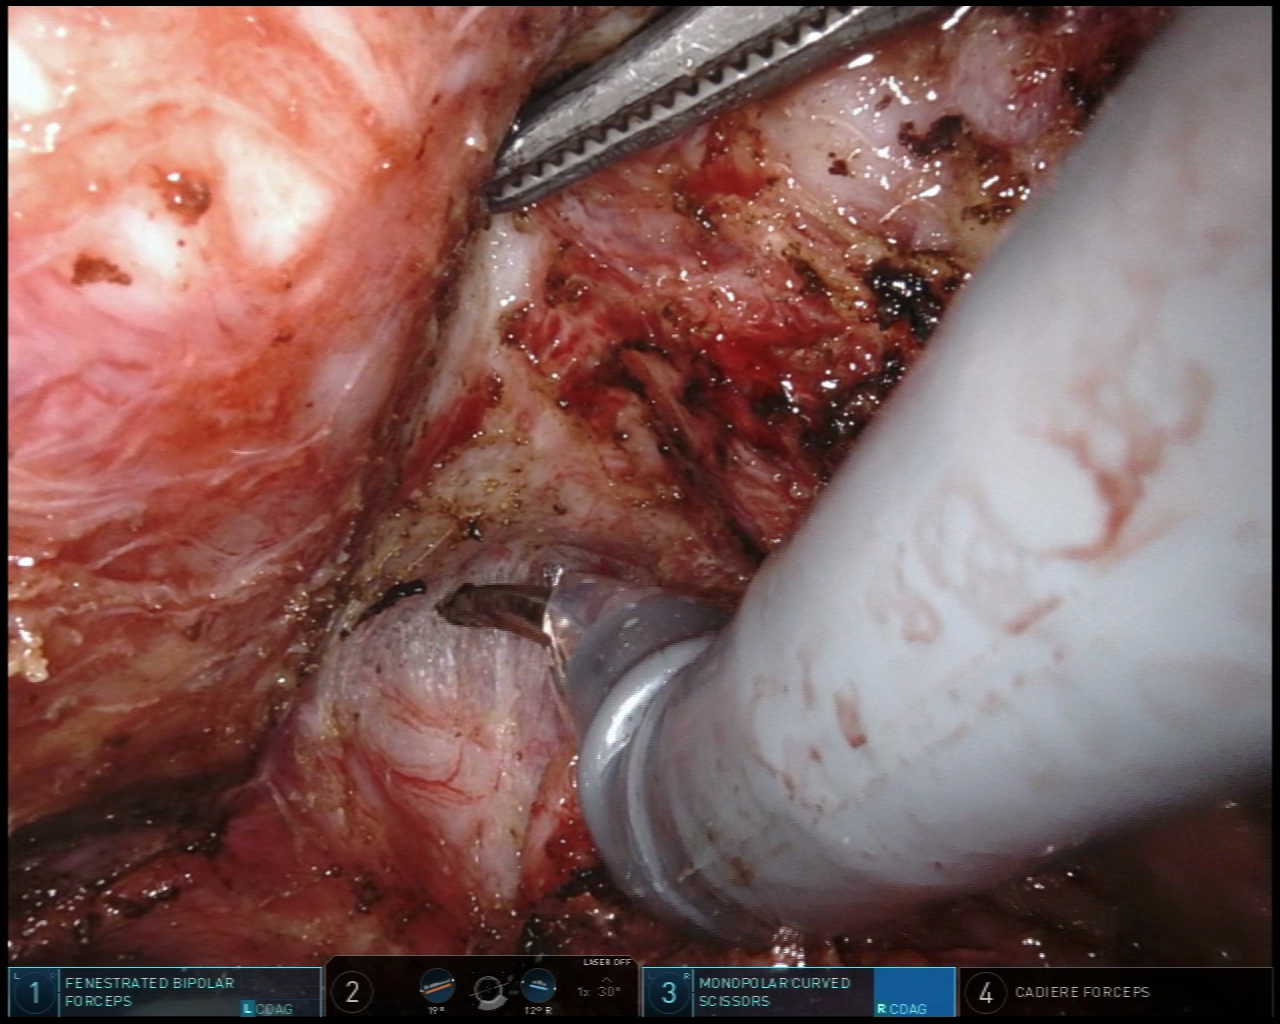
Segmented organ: vesicular_glands
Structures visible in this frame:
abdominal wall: no
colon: no
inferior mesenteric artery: no
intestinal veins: no
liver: no
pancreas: no
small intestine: no
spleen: no
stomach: no
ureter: no
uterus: no
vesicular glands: yes